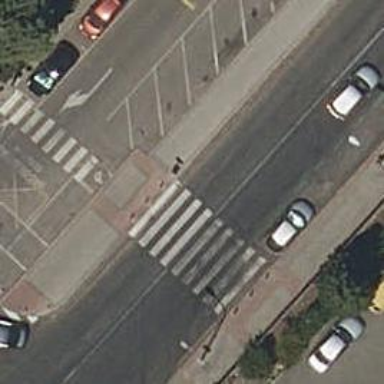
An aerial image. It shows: Marked crossing on the road.